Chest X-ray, PA view. Patient: 44 years old, sex M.
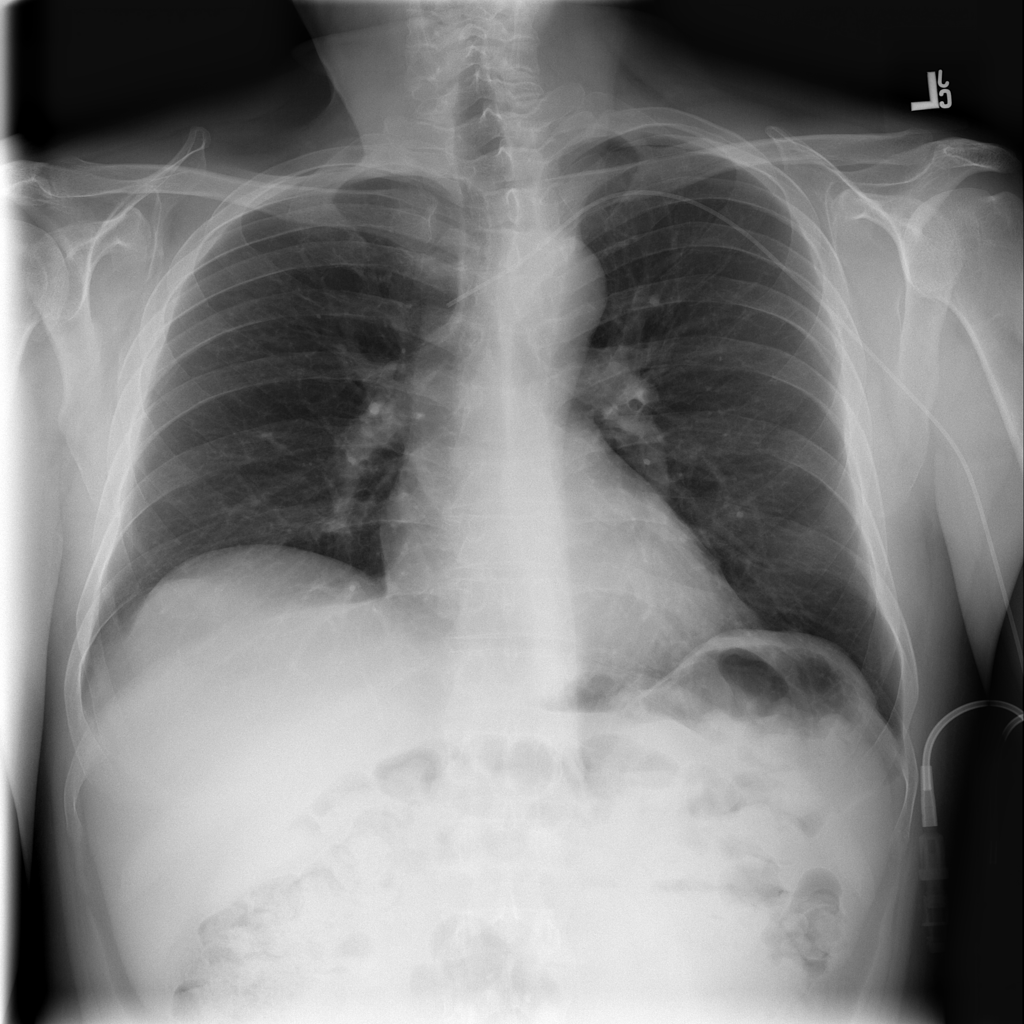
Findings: No Finding